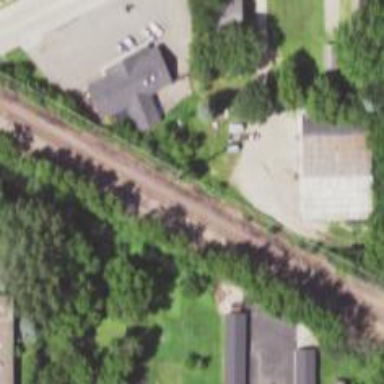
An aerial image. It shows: Railway siding with rails.